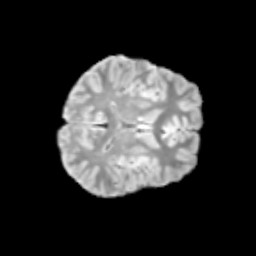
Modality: T2w
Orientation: axial
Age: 11
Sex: male
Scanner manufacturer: siemens
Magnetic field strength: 3 T
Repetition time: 3.8 s
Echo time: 0.07 s